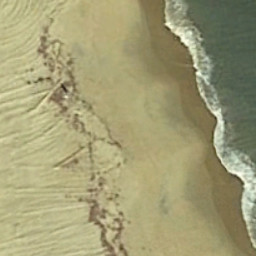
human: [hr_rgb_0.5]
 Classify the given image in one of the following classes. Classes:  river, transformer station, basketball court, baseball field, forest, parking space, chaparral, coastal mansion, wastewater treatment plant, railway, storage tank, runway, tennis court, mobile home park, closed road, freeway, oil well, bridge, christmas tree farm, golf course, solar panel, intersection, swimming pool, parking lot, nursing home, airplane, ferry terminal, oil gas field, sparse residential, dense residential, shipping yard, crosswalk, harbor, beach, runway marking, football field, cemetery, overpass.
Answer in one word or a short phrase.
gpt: beach